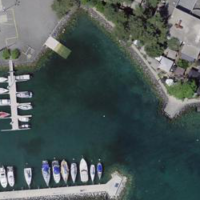
EUNIS habitat code: 14
Species observed at this site:
Phalacrocorax carbo
Podiceps cristatus
Cygnus olor
Fringilla coelebs
Parietaria judaica
Cardamine pratensis
Mergus merganser